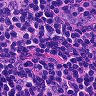
Metastatic tissue present: no